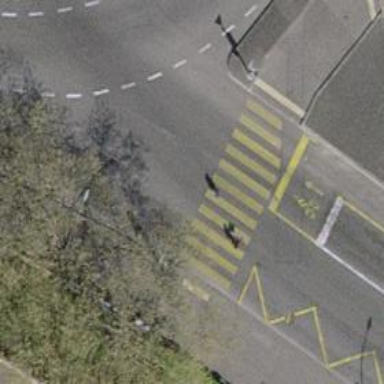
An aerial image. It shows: Crossing with traffic signals.